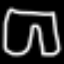
Label: pants